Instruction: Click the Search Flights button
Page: home
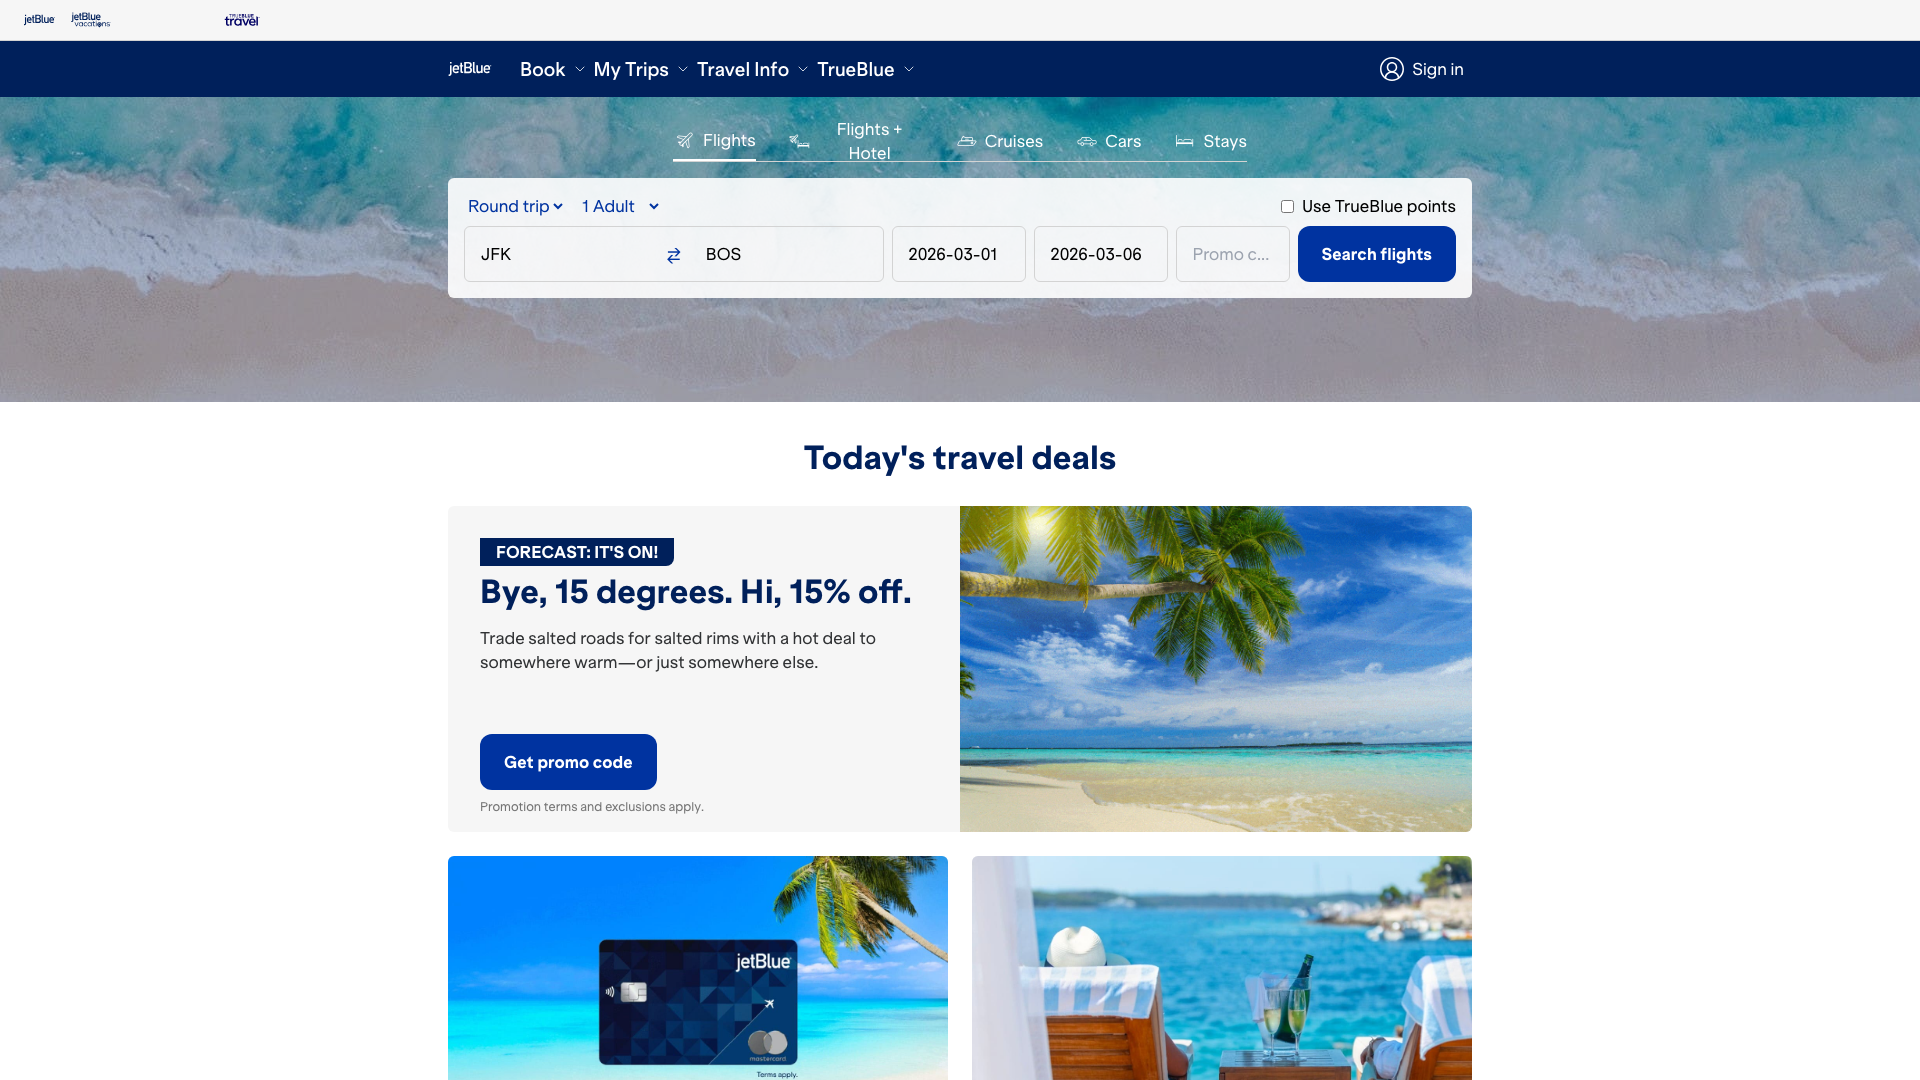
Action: click